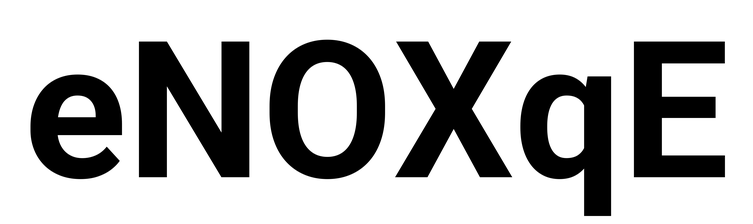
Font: Roboto_Bold